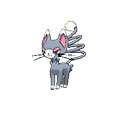
Pok\u00e9mon: glameow